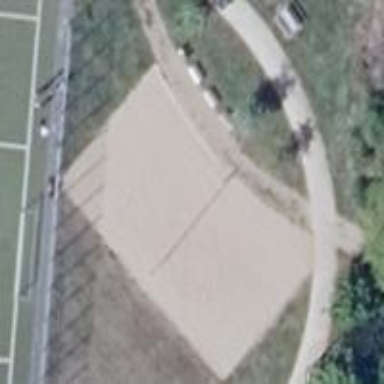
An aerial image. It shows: Sandy pitch designated for beach volleyball.